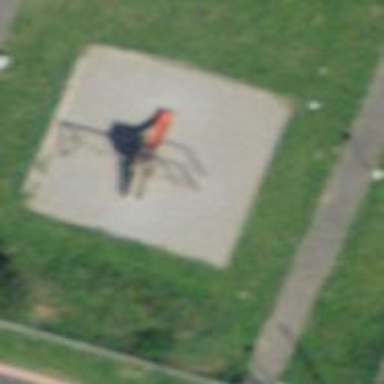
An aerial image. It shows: Playground with various play structures.